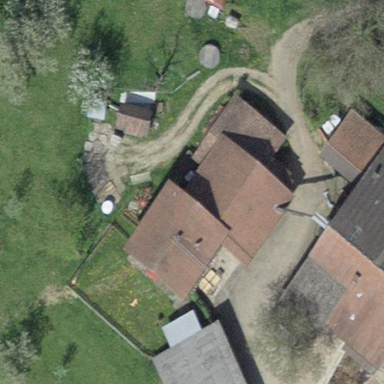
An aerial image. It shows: Farm building.